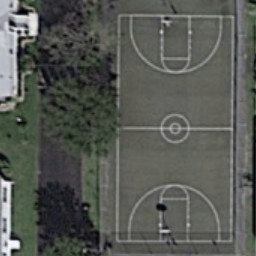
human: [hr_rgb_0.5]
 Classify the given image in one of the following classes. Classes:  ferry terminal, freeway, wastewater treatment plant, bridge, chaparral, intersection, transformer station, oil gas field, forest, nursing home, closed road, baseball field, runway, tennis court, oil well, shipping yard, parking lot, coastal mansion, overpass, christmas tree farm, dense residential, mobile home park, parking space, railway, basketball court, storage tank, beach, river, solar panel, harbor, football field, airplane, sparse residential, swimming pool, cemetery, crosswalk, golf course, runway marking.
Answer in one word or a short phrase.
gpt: basketball court